Aerial crown-view tile of a tropical tree (Barro Colorado Island, Panama), acquired 20250512:
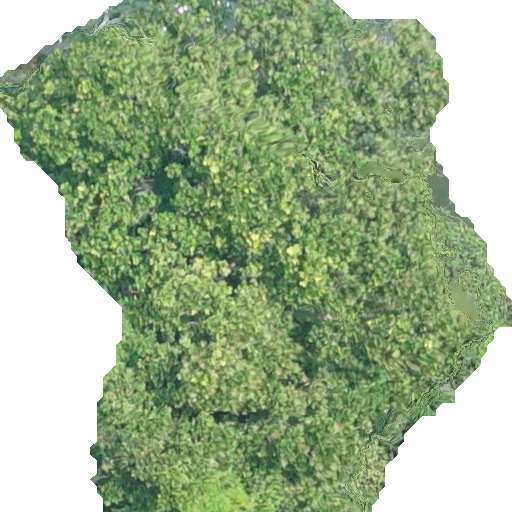
Species: Anacardium excelsum
GBIF accepted scientific name: Anacardium excelsum
Crown area: 301.998 m²